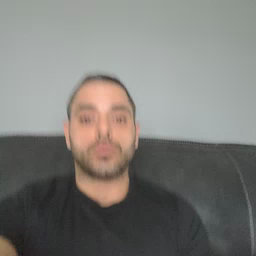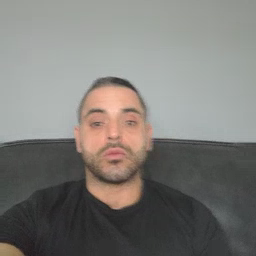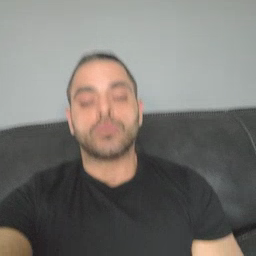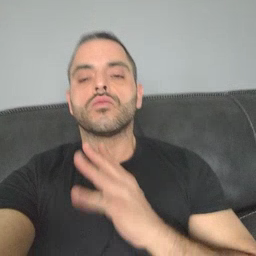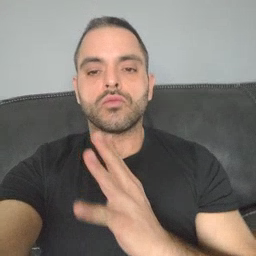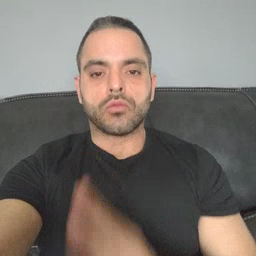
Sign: fine